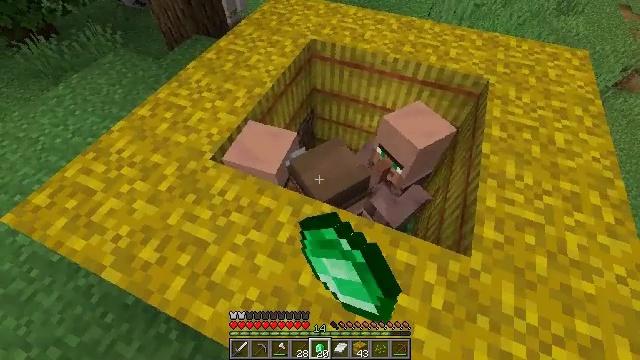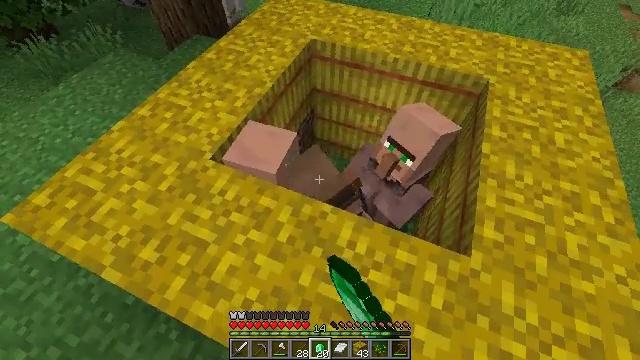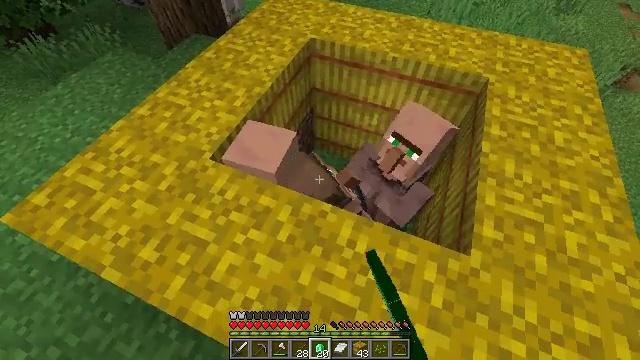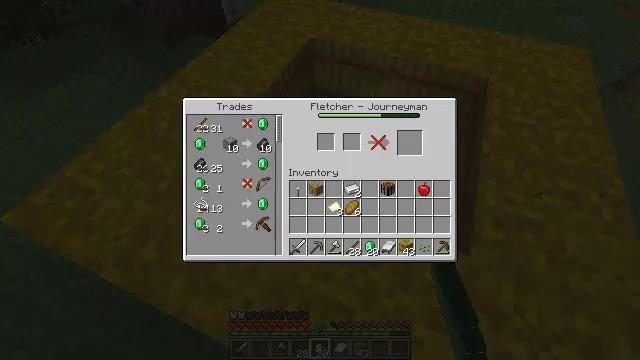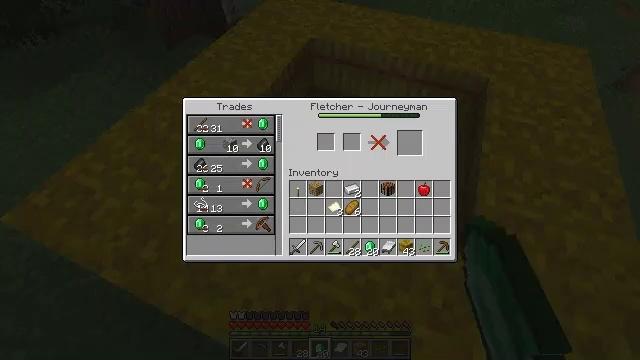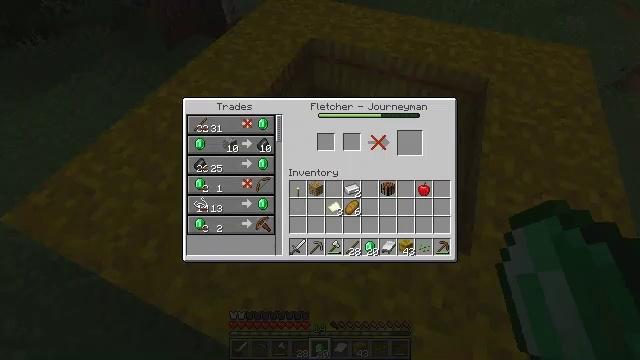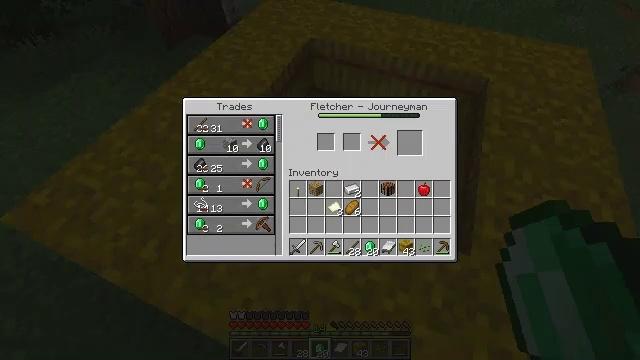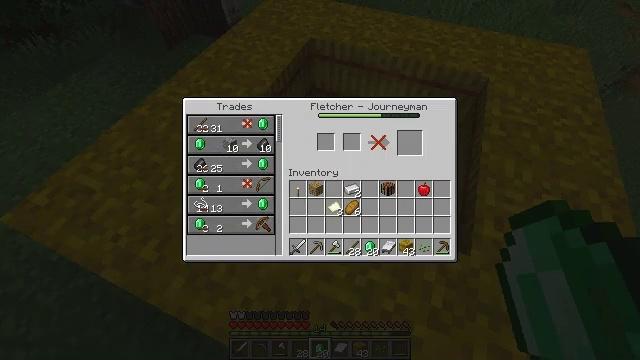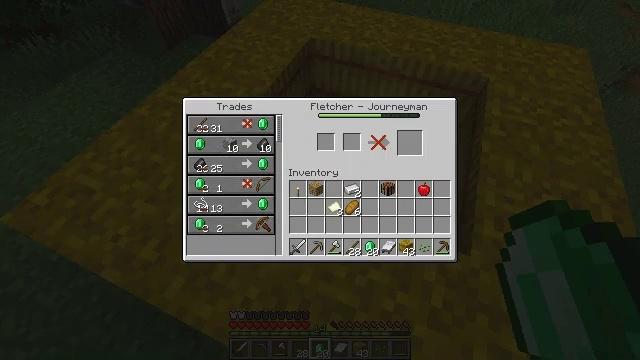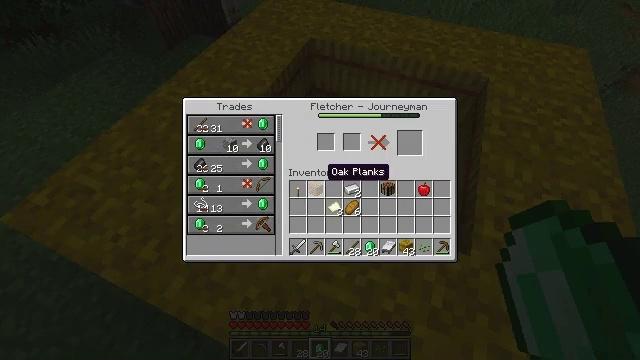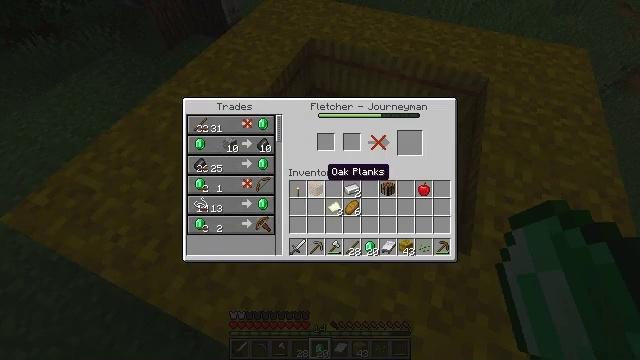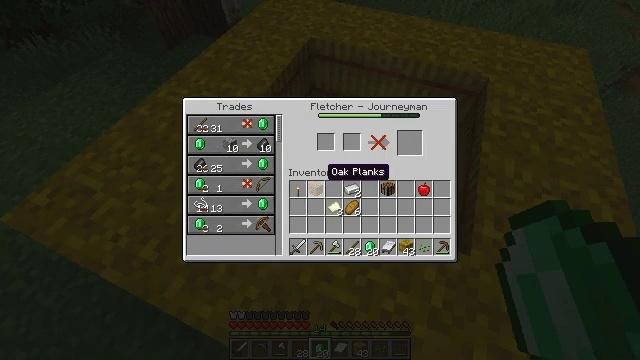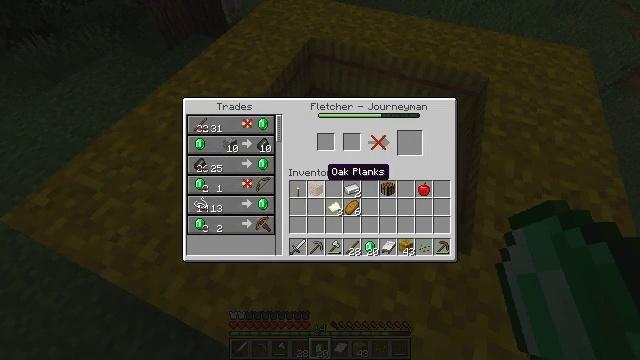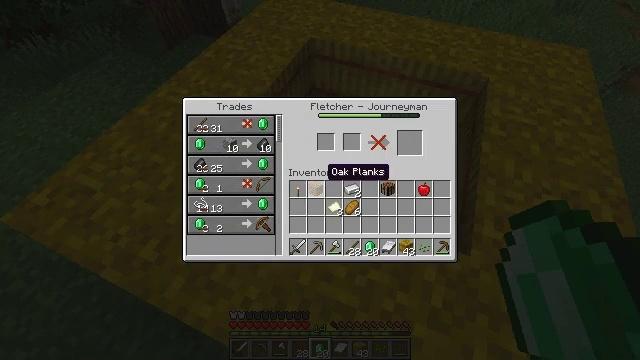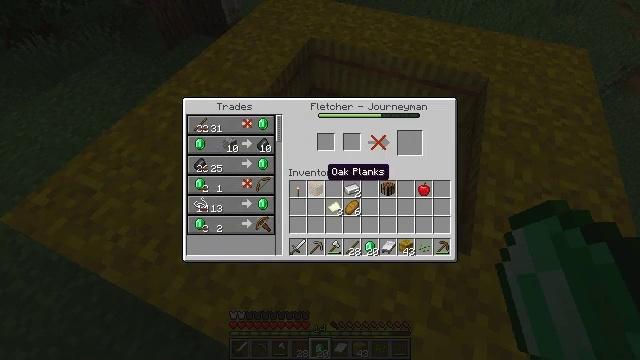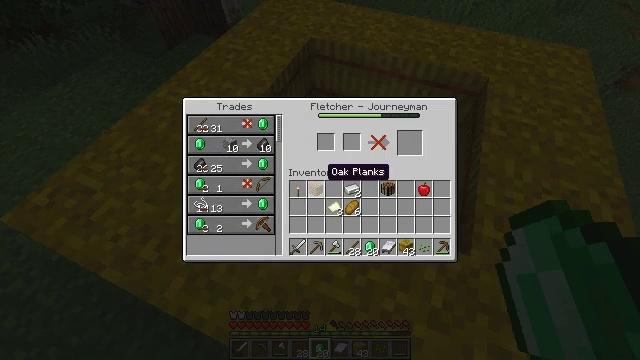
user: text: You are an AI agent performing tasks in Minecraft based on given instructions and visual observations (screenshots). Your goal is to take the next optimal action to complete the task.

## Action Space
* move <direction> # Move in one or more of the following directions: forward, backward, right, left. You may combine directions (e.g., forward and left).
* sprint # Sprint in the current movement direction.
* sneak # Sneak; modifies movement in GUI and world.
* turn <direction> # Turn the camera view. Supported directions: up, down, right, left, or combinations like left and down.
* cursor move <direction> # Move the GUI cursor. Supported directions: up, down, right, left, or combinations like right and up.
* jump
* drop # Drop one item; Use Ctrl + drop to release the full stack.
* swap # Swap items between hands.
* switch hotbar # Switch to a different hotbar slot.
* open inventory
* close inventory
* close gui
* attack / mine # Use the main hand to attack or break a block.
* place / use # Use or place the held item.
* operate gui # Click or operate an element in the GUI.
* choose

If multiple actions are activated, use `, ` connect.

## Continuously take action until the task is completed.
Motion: motion action
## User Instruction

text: Craft the crossbow using sticks, iron, string, and a tripwire hook.
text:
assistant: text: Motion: no_op
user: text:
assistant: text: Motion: no_op
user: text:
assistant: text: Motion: cursor move right and up, open gui
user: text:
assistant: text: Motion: no_op
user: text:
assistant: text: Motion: no_op
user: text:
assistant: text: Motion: no_op
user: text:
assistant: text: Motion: no_op
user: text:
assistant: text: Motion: no_op
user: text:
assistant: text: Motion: cursor move left and down
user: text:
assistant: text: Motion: no_op
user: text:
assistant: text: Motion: no_op
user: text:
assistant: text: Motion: no_op
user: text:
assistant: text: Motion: no_op
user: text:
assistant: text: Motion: no_op
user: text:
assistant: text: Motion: no_op
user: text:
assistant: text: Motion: no_op
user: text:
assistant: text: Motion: cursor move right and up
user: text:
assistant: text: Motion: cursor move right
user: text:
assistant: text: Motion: no_op
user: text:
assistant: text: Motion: no_op
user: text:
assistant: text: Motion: no_op
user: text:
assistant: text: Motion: no_op
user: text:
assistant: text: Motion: no_op
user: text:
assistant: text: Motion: no_op
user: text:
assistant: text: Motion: no_op
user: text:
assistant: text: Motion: no_op
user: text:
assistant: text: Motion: cursor move up
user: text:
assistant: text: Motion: no_op
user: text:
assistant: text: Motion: no_op
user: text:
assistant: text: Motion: no_op